Question: This is what I want it to look like:

everything that is inside the red div, must go behind the green div.
The html:
'''
<div style="height: 100px">some text blablablablablablabla
<br/>some text blablablablablablabla
<br/>some text
<br/>some text
<br/>some text
<br/>some text
<br/>some text
<br/>
</div>
<nav class="navigation">
<div class="navfake"></div>
<div class="singleelement">
<div class="container">
<div class="title">Some Title1</div>
<div class="titlepicture">some picture</div>
</div>
</div>
<div class="singleelement">
<div class="container">
<div class="title">Some Title2</div>
<div class="titlepicture">some picture</div>
</div>
</div>
</nav>
'''
The CSS so far and sadly not working:
'''
nav {
width: 100%;
height: 60px;
position: relative;
}
.navfake {
width: 100%;
height: 100%;
background: green;
z-index: 10;
}
.singleelement {
display: inline-block;
width: 100px;
height: 60px;
text-align: center;
z-index: 0;
}
.container {
position: absolute;
top: 0px;
-webkit-transition: all .8s ease;
-moz-transition: all .8s ease;
-ms-transition: all .8s ease;
-o-transition: all .8s ease;
transition: all .8s ease;
height: 200px;
}
.titlepicture {
width: 100%;
height: 200px;
background-color: red;
}
.singleelement:hover .container {
top: -80px;
}
'''
<URL>
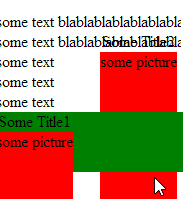
Answer: Credits also for: @Toskan, thank you
<URL>
Here's the new css
'''
nav {
width: 100%;
height: 60px;
position: relative;
}
.navfake {
width: 100%;
height: 100%;
background: green;
z-index: 10;
position:relative;
}
.singleelement {
display: inline-block;
width: 100px;
height: 60px;
text-align: center;
}
.container {
position: absolute;
top: 0px;
-webkit-transition: all .8s ease;
-moz-transition: all .8s ease;
-ms-transition: all .8s ease;
-o-transition: all .8s ease;
transition: all .8s ease;
height: 200px;
}
.titlepicture {
position:absolute; /*THIS ADDED*/
width: 100%;
height: 200px;
background-color: red;
z-index:1; /*THIS ADDED*/
}
.singleelement:hover .container {
top: -80px;
}
.title{ /*THIS ADDED*/
z-index:555;
position:relative;
}
'''
HTML:
'''
<br><br>
<div style="height: 100px">some text blablablablablablabla
<br/>some text blablablablablablabla
<br/>some text
<br/>some text
<br/>some text
<br/>some text
<br/>some text
<br/>
</div>
<nav class="navigation">
<div class="navfake"></div>
<div class="singleelement">
<div class="container">
<div class="title">Some Title1</div>
<div class="titlepicture">some picture</div>
</div>
</div>
<div class="singleelement">
<div class="container">
<div class="title">Some Title2</div>
<div class="titlepicture">some picture</div>
</div>
</div>
</nav>
'''